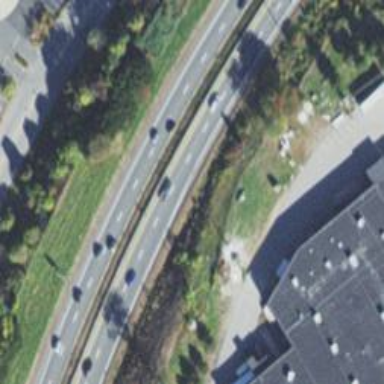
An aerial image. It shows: Asphalt motorway.